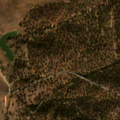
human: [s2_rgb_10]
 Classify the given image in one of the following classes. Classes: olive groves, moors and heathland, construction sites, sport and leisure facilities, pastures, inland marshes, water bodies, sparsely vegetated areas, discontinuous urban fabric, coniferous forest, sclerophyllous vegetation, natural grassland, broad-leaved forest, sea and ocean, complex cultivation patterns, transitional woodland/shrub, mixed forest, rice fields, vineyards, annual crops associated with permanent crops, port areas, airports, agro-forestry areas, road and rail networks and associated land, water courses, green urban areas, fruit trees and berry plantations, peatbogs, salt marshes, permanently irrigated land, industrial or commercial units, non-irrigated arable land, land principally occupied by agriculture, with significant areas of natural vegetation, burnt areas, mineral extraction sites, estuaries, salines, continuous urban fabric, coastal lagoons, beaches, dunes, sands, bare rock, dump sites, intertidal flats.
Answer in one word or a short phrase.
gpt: non-irrigated arable land, agro-forestry areas